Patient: sex M, age 36
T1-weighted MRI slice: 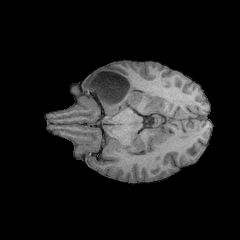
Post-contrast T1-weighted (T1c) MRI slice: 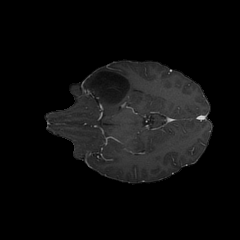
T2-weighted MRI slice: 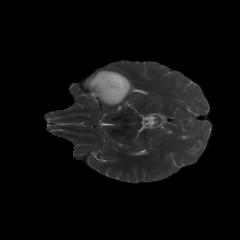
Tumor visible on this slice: yes
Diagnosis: Astrocytoma, IDH-mutant
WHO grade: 3